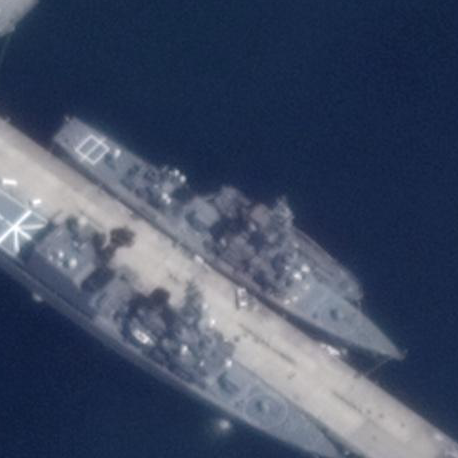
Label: Arleigh_Burke-class_destroyer